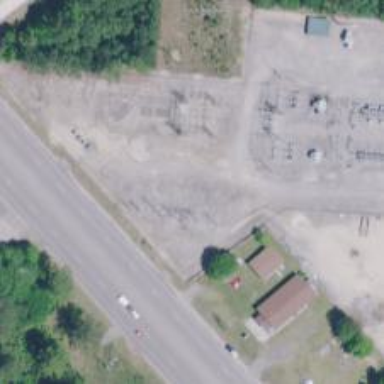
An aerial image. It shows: H-frame power tower with distinctive design.